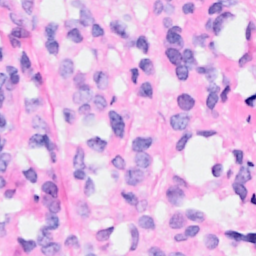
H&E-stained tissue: Breast